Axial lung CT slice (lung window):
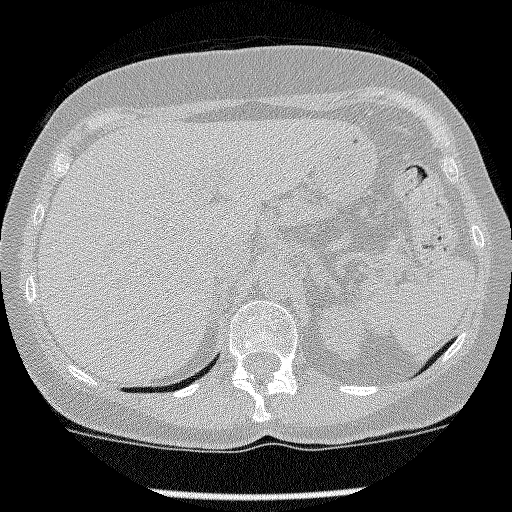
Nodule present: no